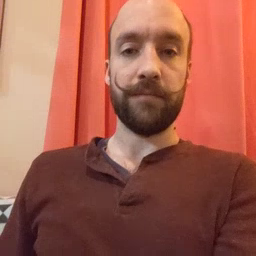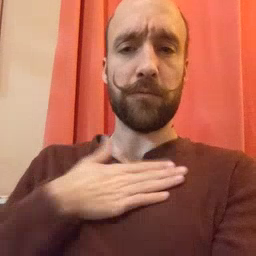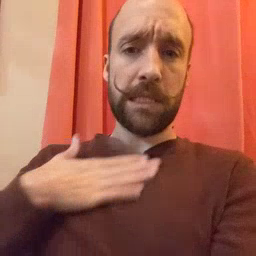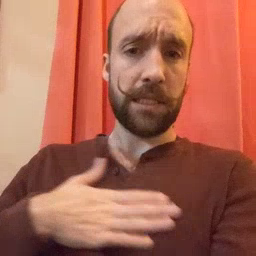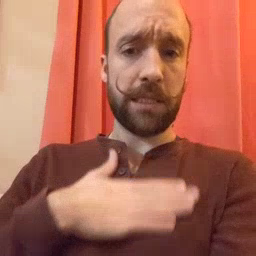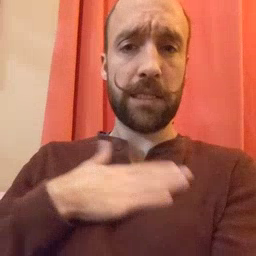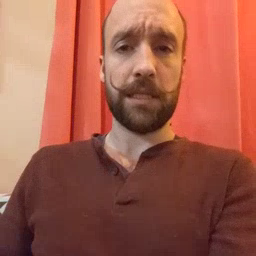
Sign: please